Question: Is there any model view like this on the iPad?

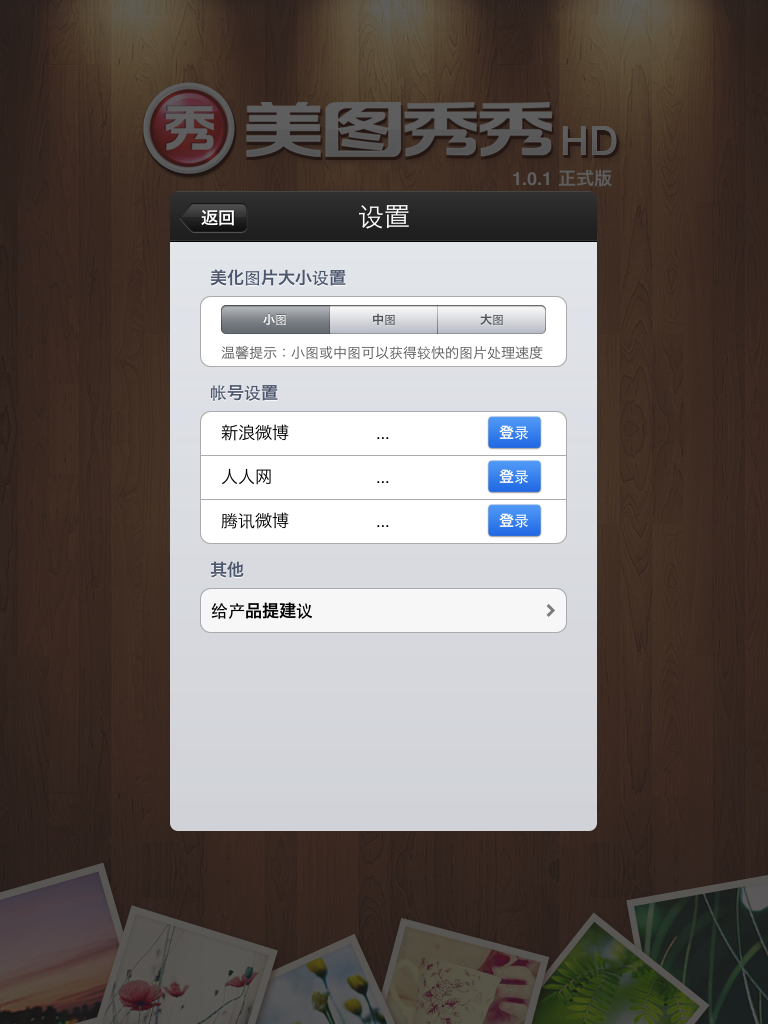
Answer: Yes, there is:
'''
UIModalPresentationFormSheet
'''
> The width and height of the presented view are smaller than those of the screen and the view is centered on the screen. If the device is in a landscape orientation and the keyboard is visible, the position of the view is adjusted upward so that the view remains visible. All uncovered areas are dimmed to prevent the user from interacting with them.
For example:
'''
UIViewController *viewController = [[UIViewController alloc] init];
viewController.modalPresentationStyle = UIModalPresentationFormSheet;
[self presentModalViewController:viewController animated:YES];
viewController.view.superview.frame = CGRectMake(0, 0, 540, 500); // this is important to do this after presentModalView
viewController.view.superview.center = self.view.superview.center;
'''